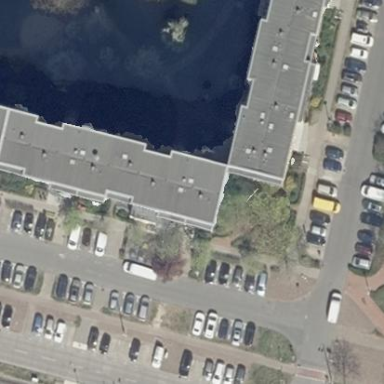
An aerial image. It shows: Building with apartments and flat roof.